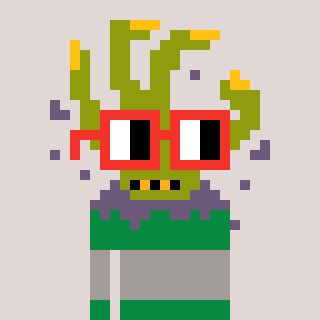
a pixel art character with square red glasses, a zombie-hand-shaped head and a green-colored body on a warm background